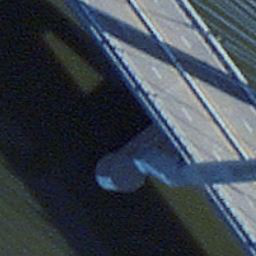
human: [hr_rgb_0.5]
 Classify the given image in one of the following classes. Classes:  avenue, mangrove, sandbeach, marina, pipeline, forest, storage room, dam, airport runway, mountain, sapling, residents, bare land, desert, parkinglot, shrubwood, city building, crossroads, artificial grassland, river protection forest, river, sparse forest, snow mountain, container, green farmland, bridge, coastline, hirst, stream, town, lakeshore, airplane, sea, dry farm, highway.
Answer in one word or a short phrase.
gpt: bridge